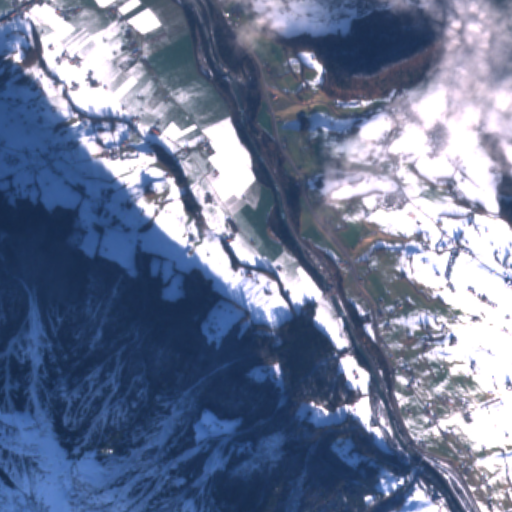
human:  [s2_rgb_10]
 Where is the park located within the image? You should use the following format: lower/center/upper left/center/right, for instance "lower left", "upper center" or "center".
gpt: The park is located in the upper right of the image.
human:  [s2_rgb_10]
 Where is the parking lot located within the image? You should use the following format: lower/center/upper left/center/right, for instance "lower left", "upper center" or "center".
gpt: The parking lot is located in the upper right of the image.
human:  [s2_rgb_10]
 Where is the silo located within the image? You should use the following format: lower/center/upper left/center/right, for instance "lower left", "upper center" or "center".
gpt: The silo is located in the lower right of the image.
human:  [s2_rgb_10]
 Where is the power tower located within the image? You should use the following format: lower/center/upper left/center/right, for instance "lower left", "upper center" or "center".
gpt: There is no power tower in the image.